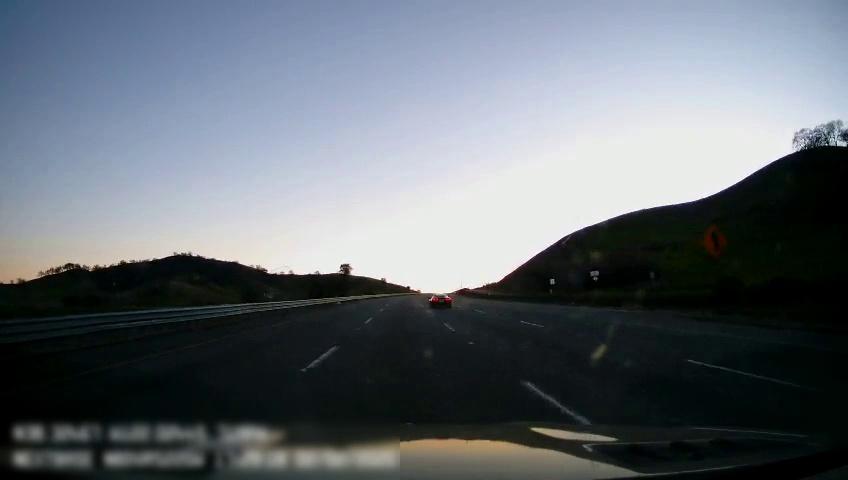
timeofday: Day
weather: Sunny
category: Drivable Space
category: Vehicles | Car
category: Lanes | Current Lane
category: Lanes | Current Lane
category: Lanes | Alternate Lane
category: Lanes | Alternate Lane
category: Lanes | Alternate Lane
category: Traffic | Signs